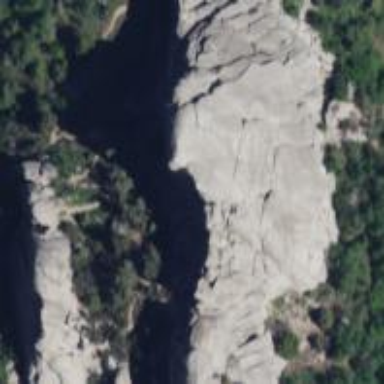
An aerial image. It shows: Cliff in nature.